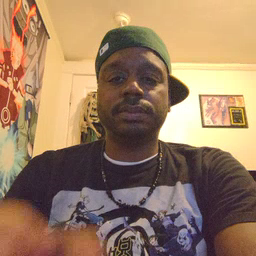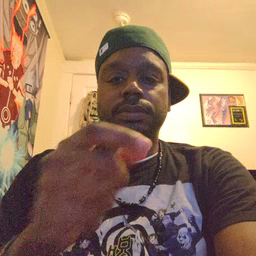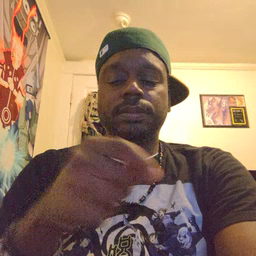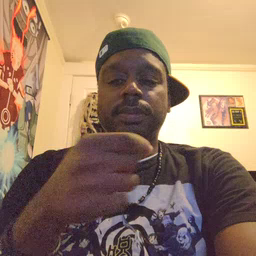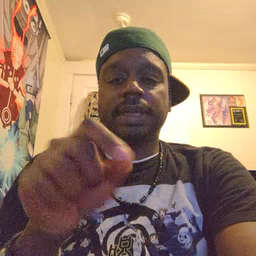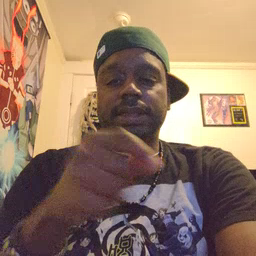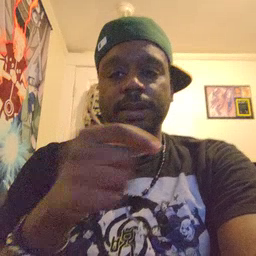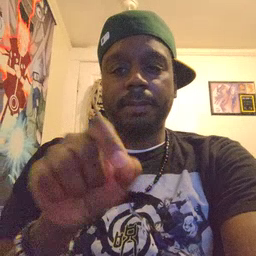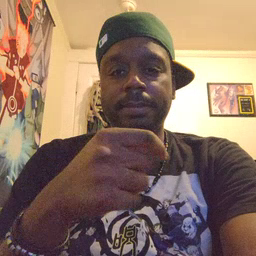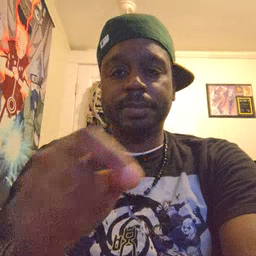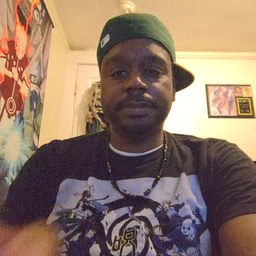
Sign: pen